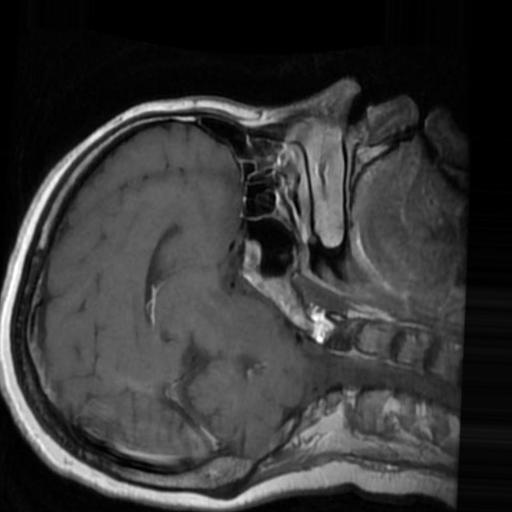
Label: brain_tumor